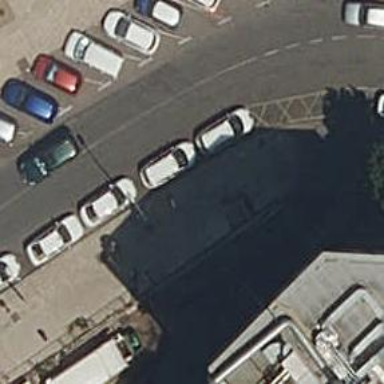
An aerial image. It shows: Taxi stand.